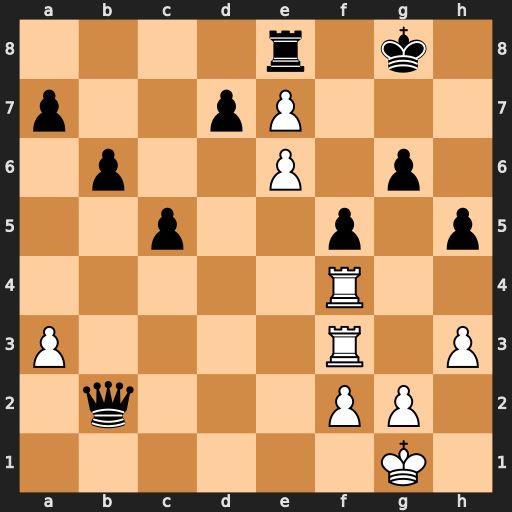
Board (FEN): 4r1k1/p2pP3/1p2P1p1/2p2p1p/5R2/P4R1P/1q3PP1/6K1
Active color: w
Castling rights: -
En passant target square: -
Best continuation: exd7 Kf7 d8=Q